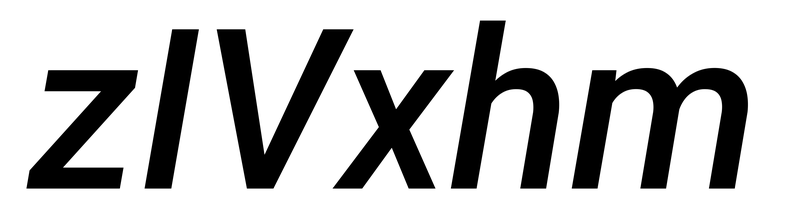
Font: Roboto-Italic_Medium_Italic